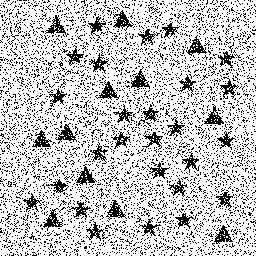
Squares: 0
Triangles: 12
Stars: 26
Total shapes: 38